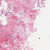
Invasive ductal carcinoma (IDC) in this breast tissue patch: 1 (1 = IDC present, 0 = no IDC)